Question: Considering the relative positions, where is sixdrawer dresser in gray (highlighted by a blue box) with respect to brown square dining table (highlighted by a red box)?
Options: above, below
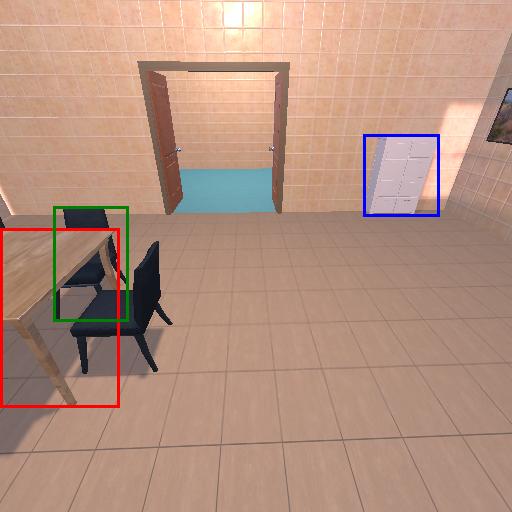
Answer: above